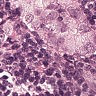
Metastatic tissue present: yes